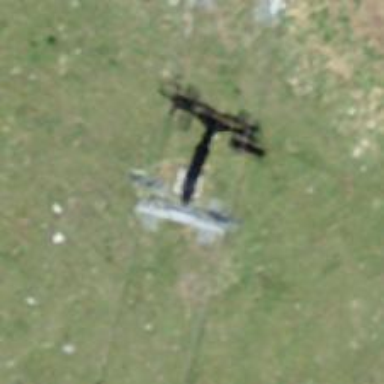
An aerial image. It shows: Pylon for aerialway.